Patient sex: M
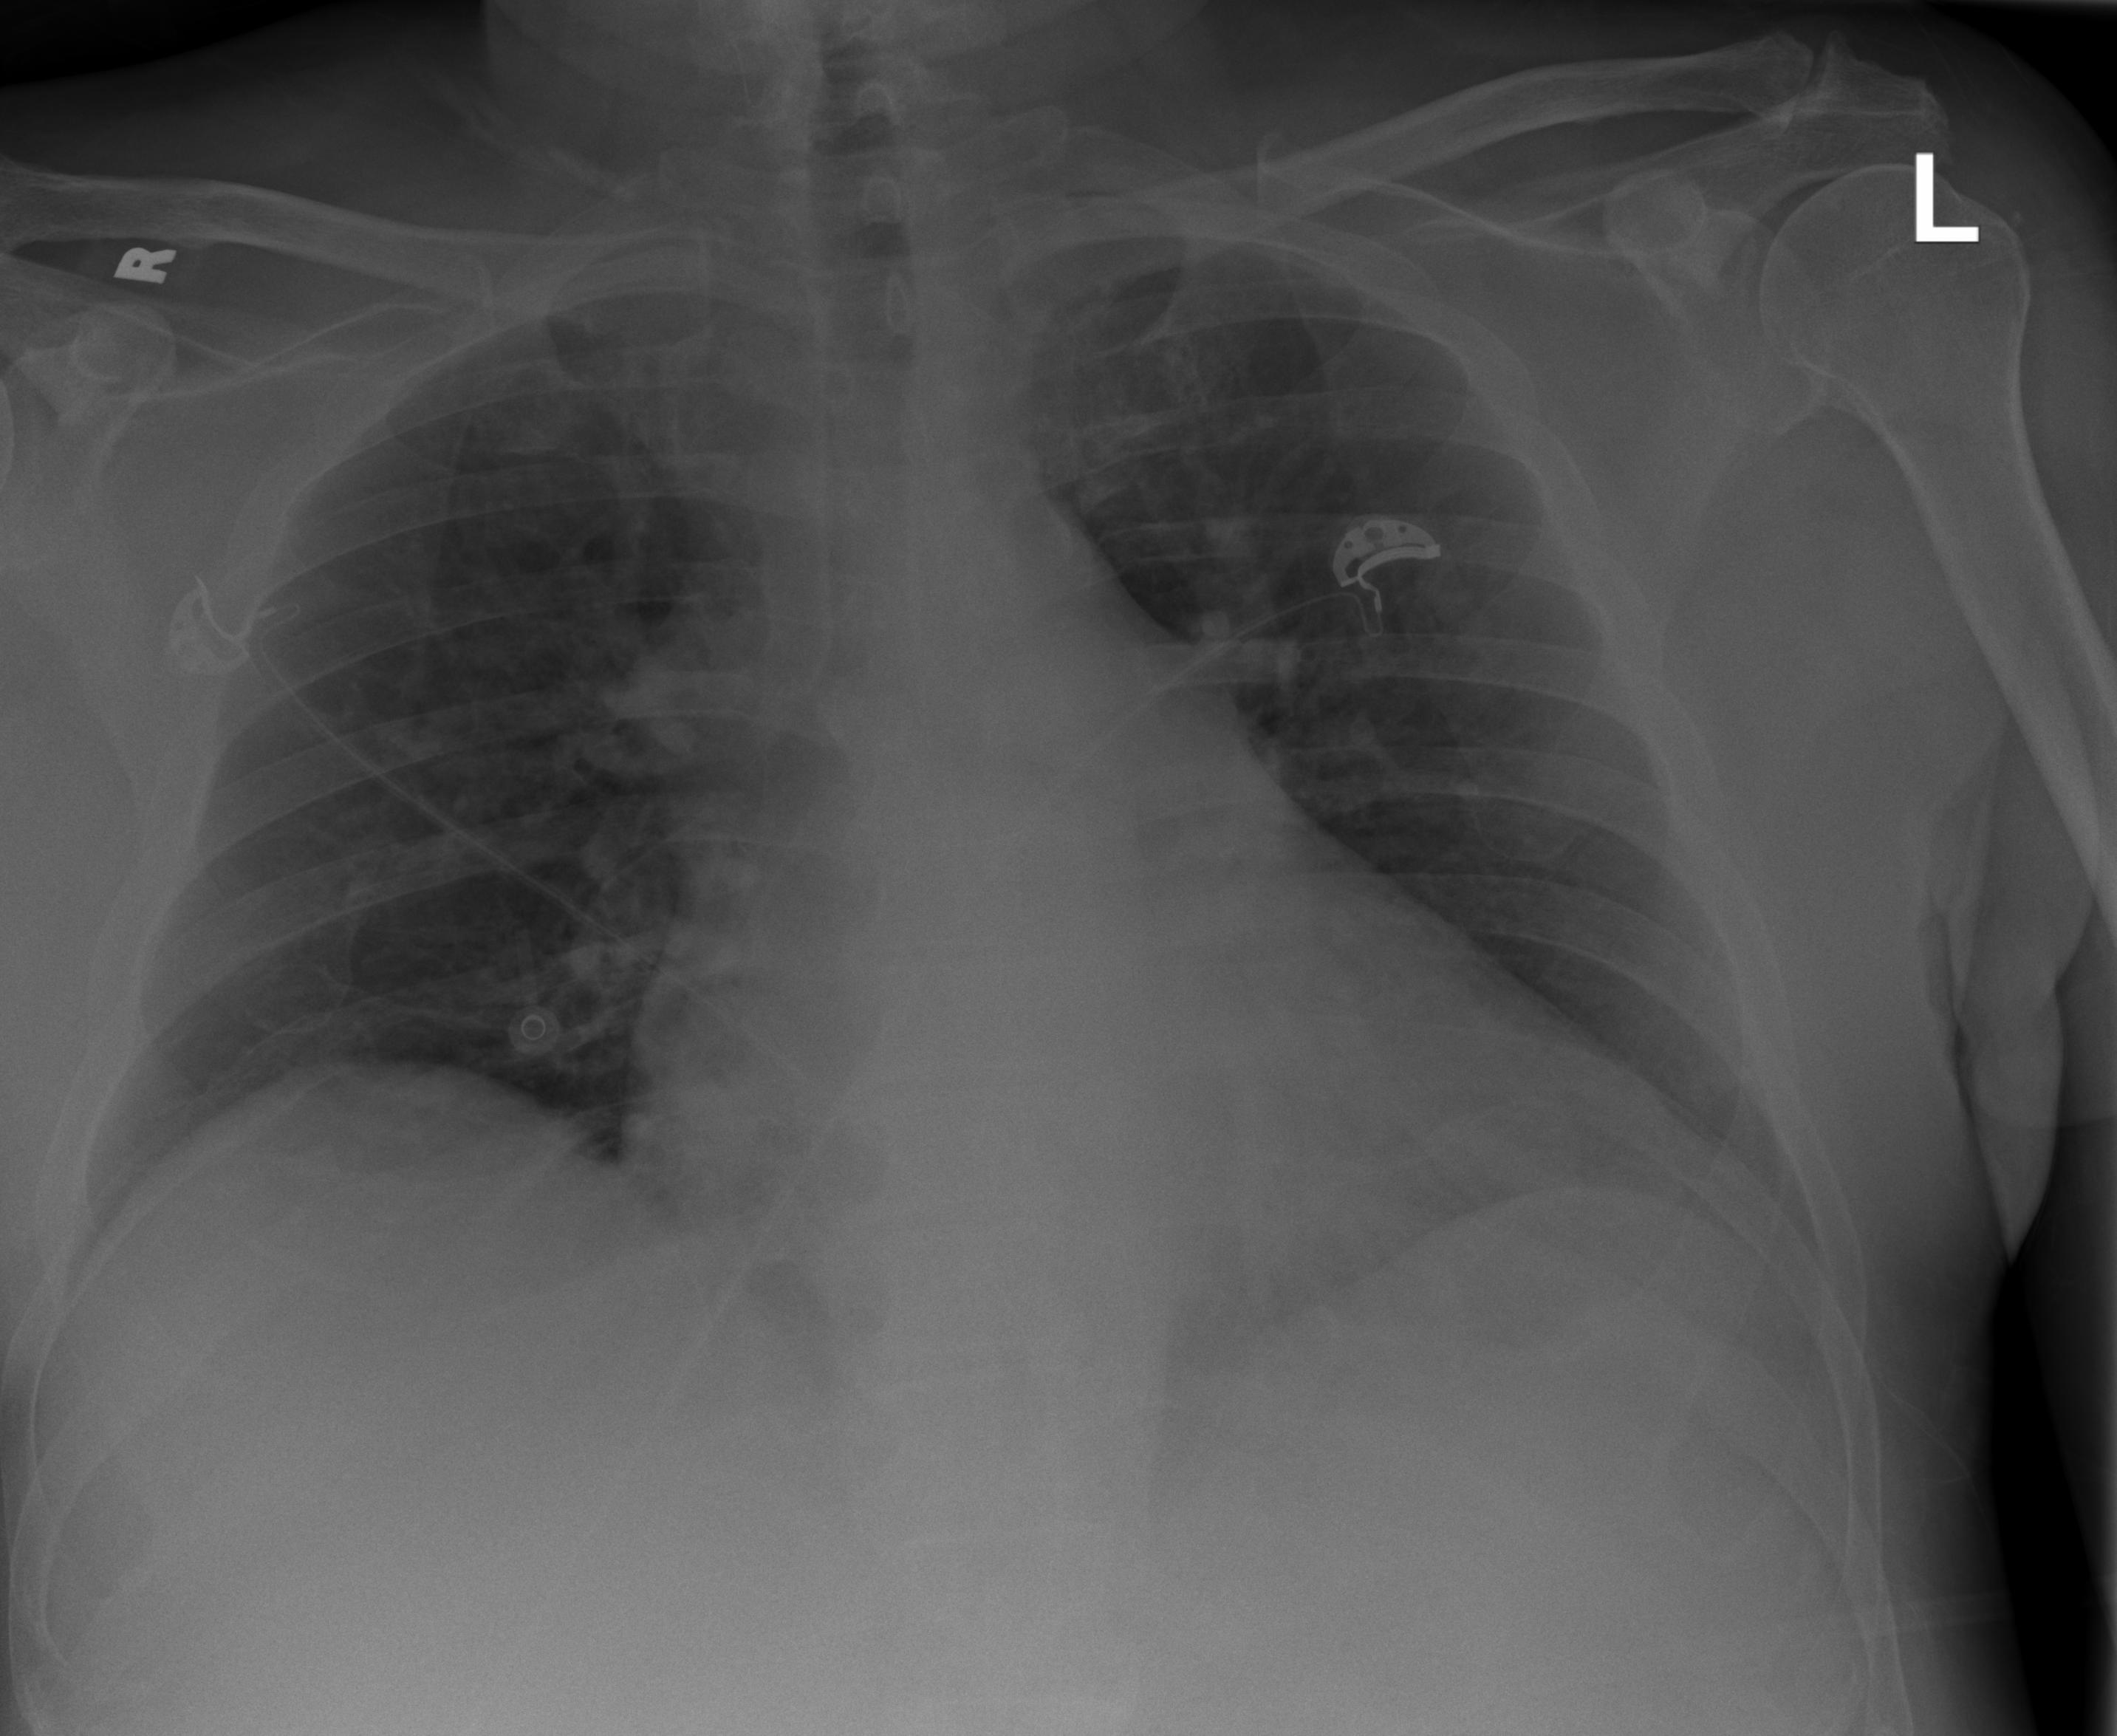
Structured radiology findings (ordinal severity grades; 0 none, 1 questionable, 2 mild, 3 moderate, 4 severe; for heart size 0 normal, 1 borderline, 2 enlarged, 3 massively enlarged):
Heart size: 2
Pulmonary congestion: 2
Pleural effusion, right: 0
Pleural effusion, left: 0
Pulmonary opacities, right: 0
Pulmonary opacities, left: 0
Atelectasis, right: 0
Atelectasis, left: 0